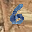
Label: 6